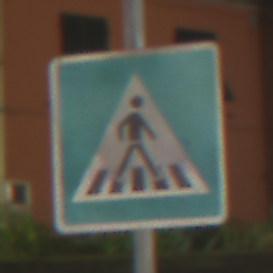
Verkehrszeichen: FussgaengerueberwegLinks
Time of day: Night
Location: Outdoor (Urban)
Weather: PartlyCloudy
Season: NotSpecified
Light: Artificial